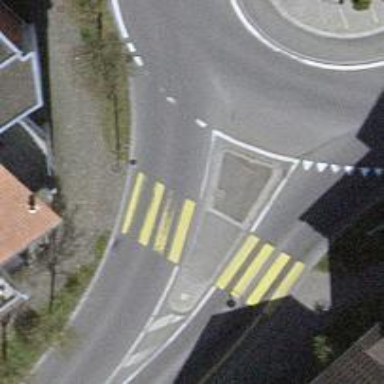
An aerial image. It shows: Uncontrolled zebra crossing with marked island on the road.